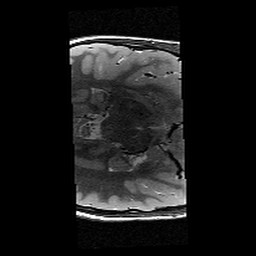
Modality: T2w
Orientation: axial
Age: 9
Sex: male
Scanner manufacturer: siemens
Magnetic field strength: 3 T
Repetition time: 9.23 s
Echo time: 0.067 s